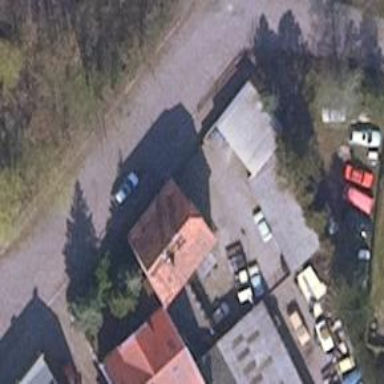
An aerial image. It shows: Car repair shop.